【题型】解答题　【知识点】平面几何　【难度】easy
如图, 在 $\triangle ABC$ 中, $\angle ABC = 90^\circ$, 点 $D$ 为 $BC$ 的中点, $DE \perp AC$ 于点 $E$, 连接 $BE$。已知 $DE = 2$。

(1) 若 $\tan C = \frac{1}{2}$, 求 $AB$ 的长度；

(2) 若 $\angle C = 30^\circ$, 求 $\sin \angle BEA$。
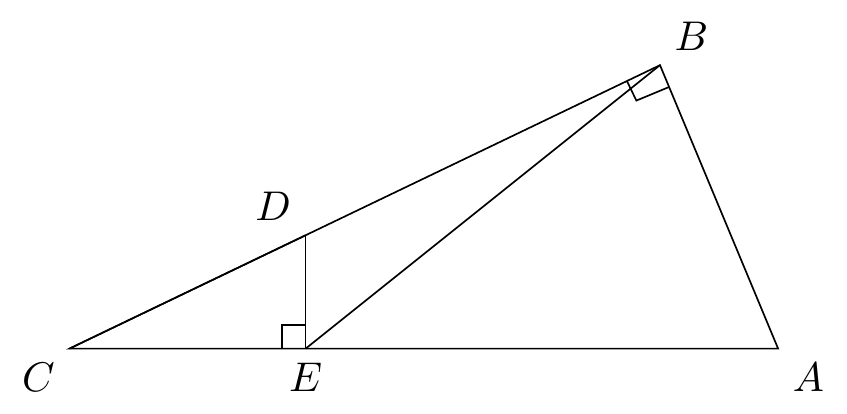
【解答】
解：(1) $\because DE \perp AC$,

$\therefore \angle DEC = 90^\circ$,

$\because \tan C = \frac{1}{2}$, $DE = 2$,

$\therefore \frac{DE}{CE} = \frac{1}{2}$,

$\therefore CE = 2DE = 4$,

$\therefore CD = \sqrt{DE^2 + CE^2} = \sqrt{4 + 16} = 2\sqrt{5}$,

$\because$ 点 $D$ 为 $BC$ 的中点,

$\therefore BC = 2CD = 4\sqrt{5}$,

在 $\text{Rt}\triangle ABC$ 中, $\tan C = \frac{1}{2}$,

$\therefore \frac{AB}{BC} = \frac{1}{2}$,

$\therefore AB = 2\sqrt{5}$。

(2) 过点 $B$ 作 $BH \perp AC$ 于点 $H$,

$\because \angle C = 30^\circ$, $DE = 2$,

$\therefore CD = \frac{DE}{\sin 30^\circ} = 4$, $CE = \frac{DE}{\tan 30^\circ} = 2\sqrt{3}$,

$\because$ 点 $D$ 为 $BC$ 的中点,

$\therefore BC = 2CD = 8$,

在 $\text{Rt}\triangle BHC$ 中, $\angle C = 30^\circ$,

$\therefore BH = \frac{1}{2} BC = 4$, $CH = \sqrt{3} BH = 4\sqrt{3}$,

$\therefore EH = CH - CE = 2\sqrt{3}$,

由勾股定理得：$BE = \sqrt{BH^2 + EH^2} = \sqrt{16 + 12} = 2\sqrt{7}$,

$\therefore \sin \angle BEA = \frac{BH}{BE} = \frac{4}{2\sqrt{7}} = \frac{2\sqrt{7}}{7}$。
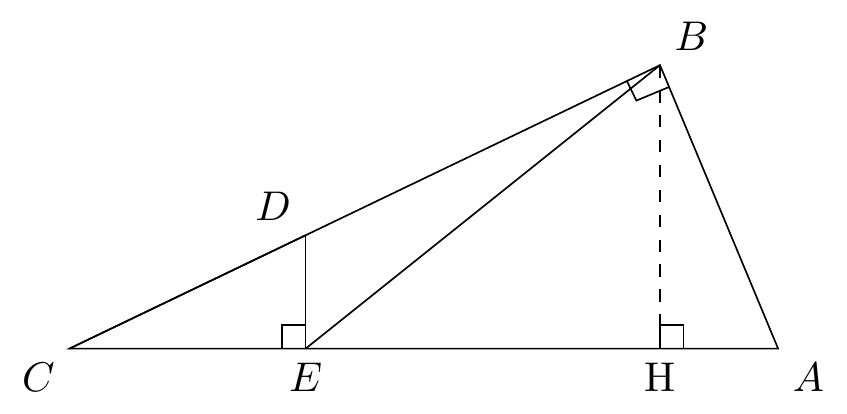